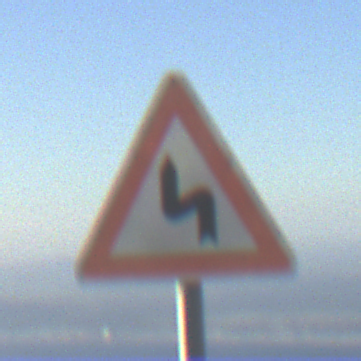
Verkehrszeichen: DoppelkurveZunaechstLinks
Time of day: SunriseSunset
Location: Outdoor (Nature)
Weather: PartlyCloudy
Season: NotSpecified
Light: Natural